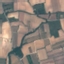
Land use / land cover class: PermanentCrop